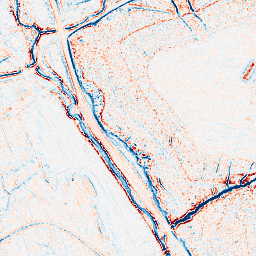
Category: edge_preserving
Decomposition family: anisotropic_diffusion
Decomposition parameters: iterations: 10
kappa: 10
gamma: 0.1
Upsampling method: lanczos
Upsampling parameters: scale: 2
Upsampling scale: 2